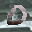
Label: 0